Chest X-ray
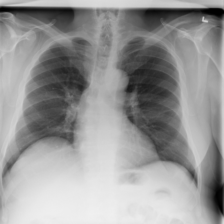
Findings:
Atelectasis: negative
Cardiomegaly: negative
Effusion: negative
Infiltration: negative
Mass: negative
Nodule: negative
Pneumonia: negative
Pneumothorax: negative
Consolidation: negative
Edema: negative
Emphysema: negative
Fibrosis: negative
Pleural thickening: negative
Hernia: negative